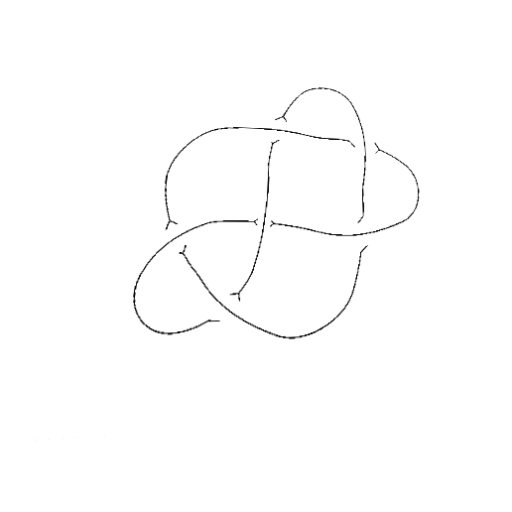
Crossing number: 6